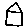
Label: house